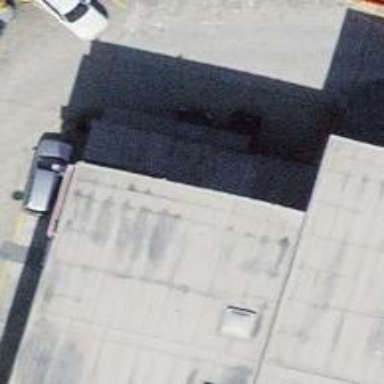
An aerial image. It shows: Car repair shop.